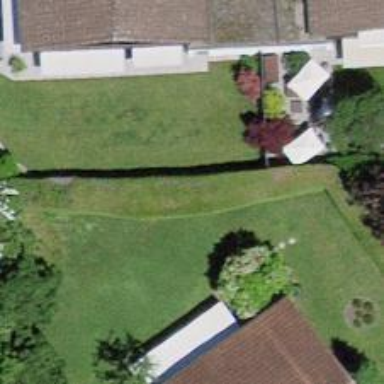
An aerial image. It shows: Hedge acting as barrier.